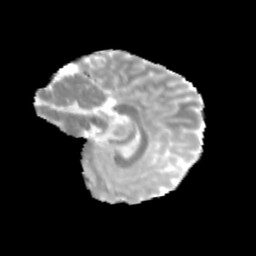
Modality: MD
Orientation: sagittal
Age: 13
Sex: male
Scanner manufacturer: siemens
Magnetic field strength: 3 T
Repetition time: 3.8 s
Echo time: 0.07 s